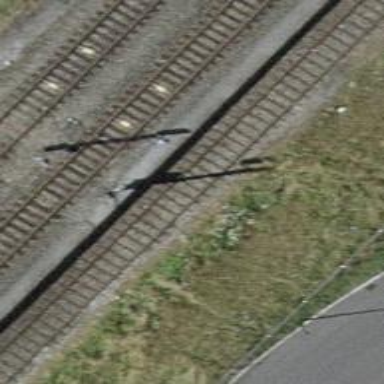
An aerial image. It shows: Railway signal.